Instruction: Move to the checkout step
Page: cart
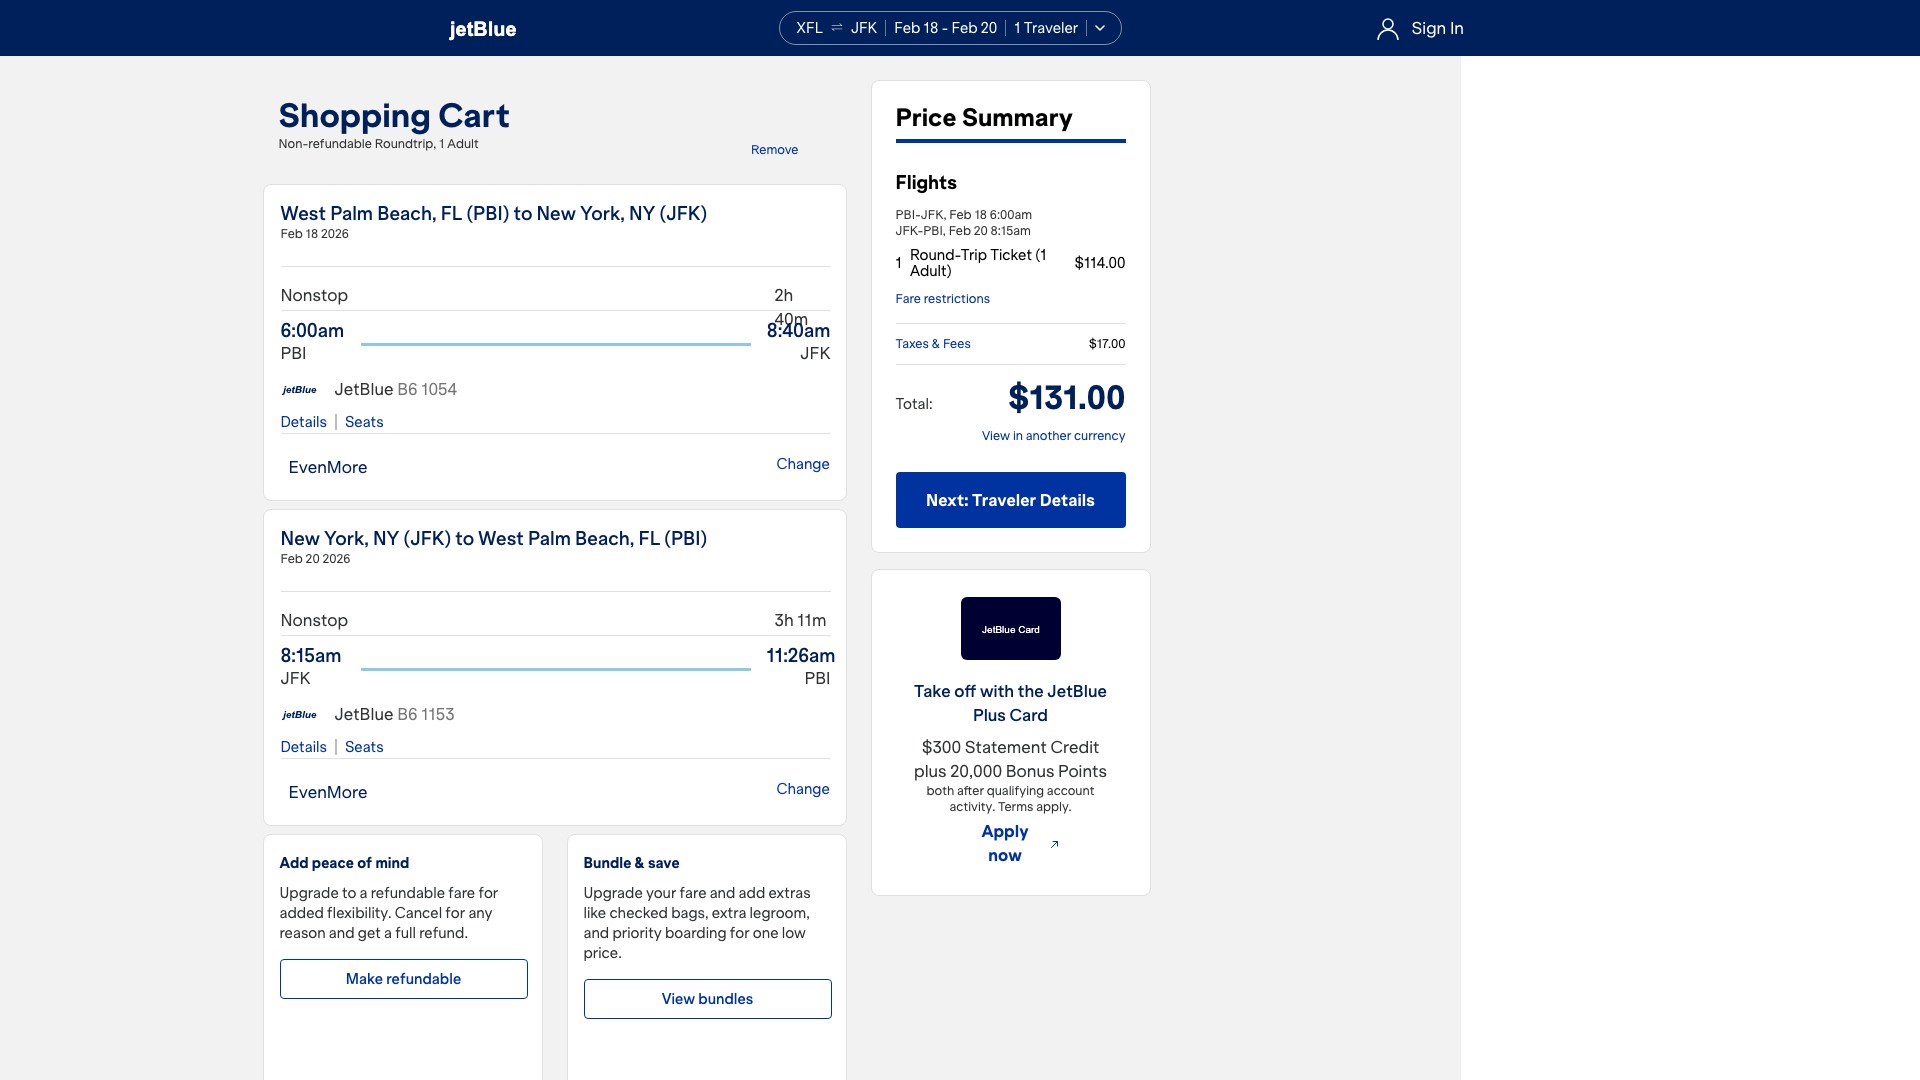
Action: click